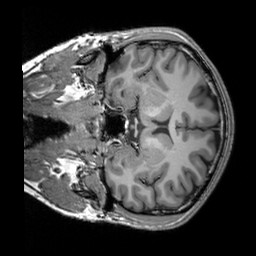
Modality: T1w
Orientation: coronal
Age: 30
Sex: male
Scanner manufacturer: siemens
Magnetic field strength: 3 T
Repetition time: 2.3 s
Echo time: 0.00303 s